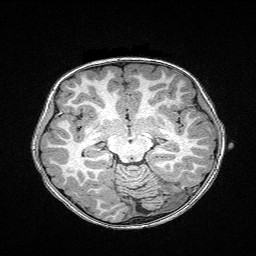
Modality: T1w
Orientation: coronal